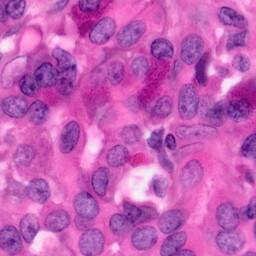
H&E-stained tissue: Pancreatic